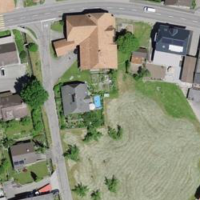
EUNIS habitat code: 55
Species observed at this site:
Leonurus cardiaca